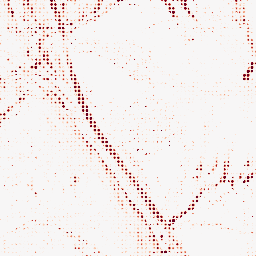
Category: morphological
Decomposition family: morphological_ellipse
Decomposition parameters: operation: opening
width: 5
height: 10
Upsampling method: sinc_blackman
Upsampling parameters: scale: 8
kernel_size: 4
Upsampling scale: 8